Field crop: maize
Growth stage: 2
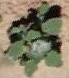
Species: chenopodium